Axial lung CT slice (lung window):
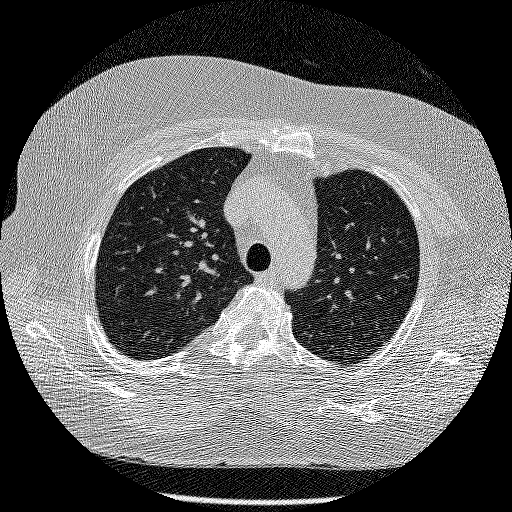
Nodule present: no